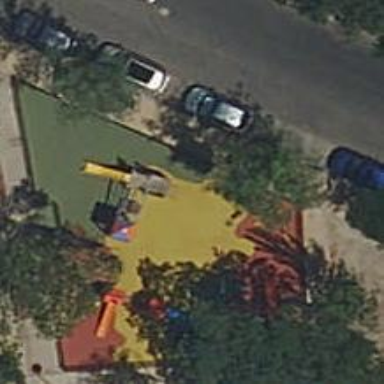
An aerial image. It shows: Playground area for leisure land.